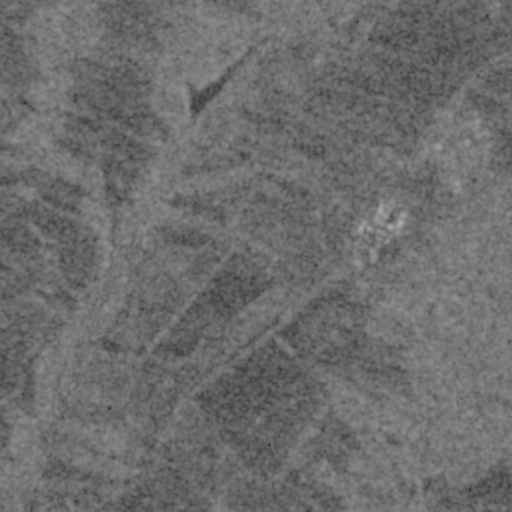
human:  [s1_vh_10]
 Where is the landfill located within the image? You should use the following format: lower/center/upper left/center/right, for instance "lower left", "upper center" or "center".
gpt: The landfill is located in the lower left of the image.
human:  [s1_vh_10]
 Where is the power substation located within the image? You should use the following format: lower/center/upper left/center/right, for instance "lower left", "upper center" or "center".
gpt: The power substation is located in the center right of the image.
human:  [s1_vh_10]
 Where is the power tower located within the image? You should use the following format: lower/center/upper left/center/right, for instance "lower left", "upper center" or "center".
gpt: There is no power tower in the image.

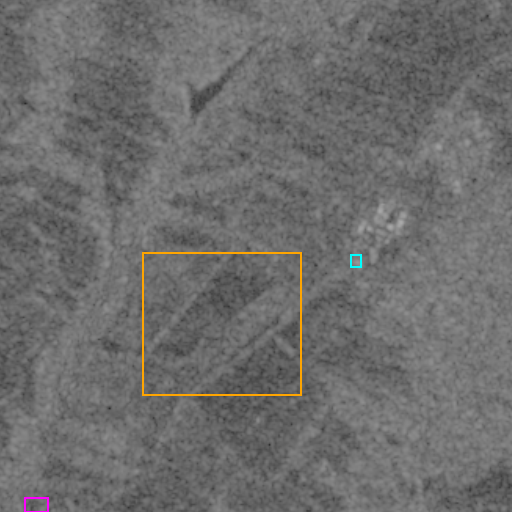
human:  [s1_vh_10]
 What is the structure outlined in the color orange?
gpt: The structure outlined in orange is a crop field.
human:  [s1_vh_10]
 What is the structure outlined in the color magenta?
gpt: The structure outlined in magenta is a landfill.
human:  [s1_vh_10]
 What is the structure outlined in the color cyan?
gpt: The structure outlined in cyan is a power substation.
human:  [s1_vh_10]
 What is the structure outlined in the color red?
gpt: There is no red outline.